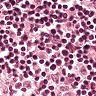
Metastatic tissue present: no